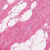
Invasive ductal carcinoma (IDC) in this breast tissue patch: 0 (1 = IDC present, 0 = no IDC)